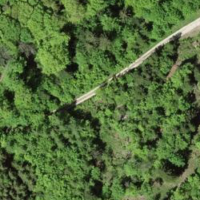
EUNIS habitat code: 41
Species observed at this site:
Aruncus dioicus